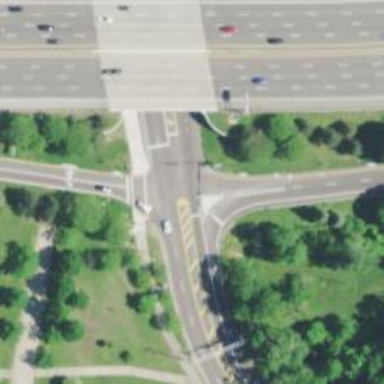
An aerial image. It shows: Secondary road with separate cycleway.